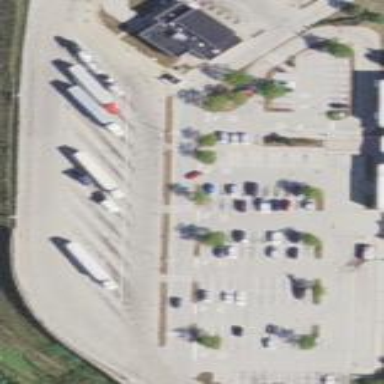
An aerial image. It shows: Parking area.